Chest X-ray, PA view. Patient: 62 years old, sex M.
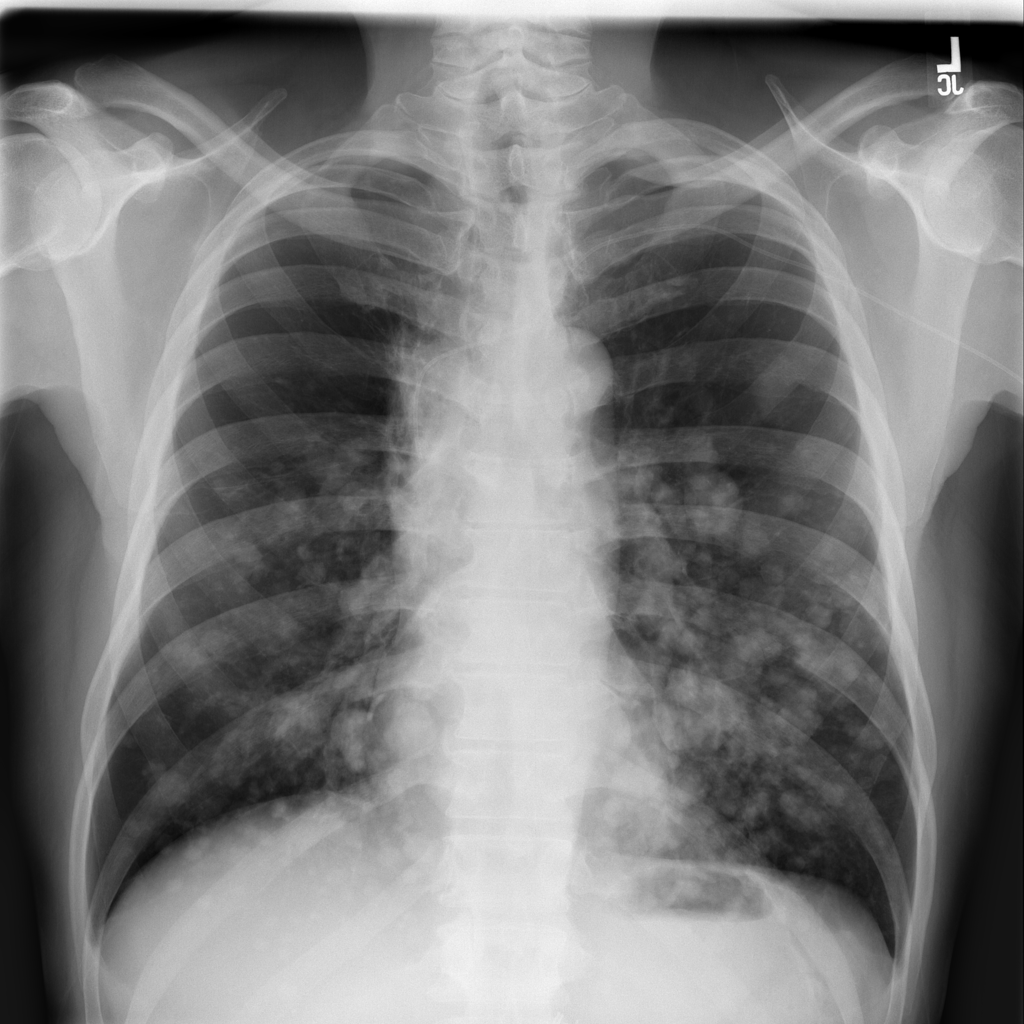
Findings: No Finding